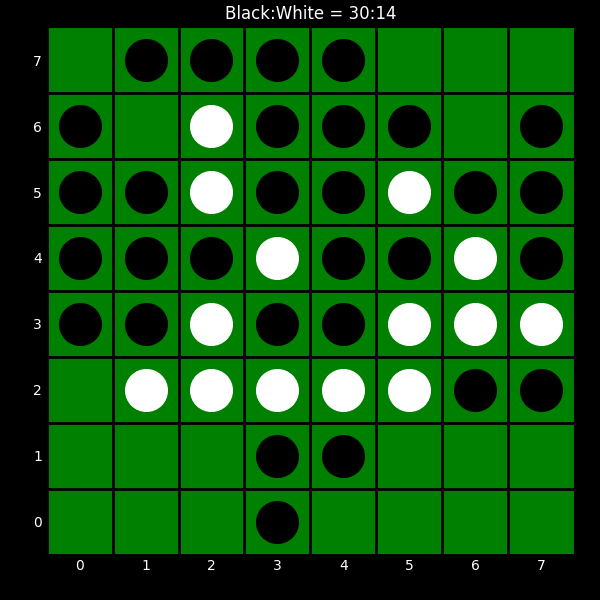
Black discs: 30
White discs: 14